Field crop: tomato
Growth stage: 2
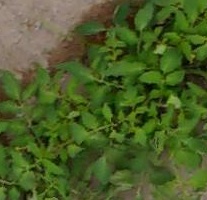
Species: tomato